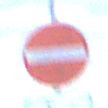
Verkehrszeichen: VerbotDerEinfahrt
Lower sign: EinspurigeFahrzeugeFrei2
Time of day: SunriseSunset
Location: Outdoor (Beach)
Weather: PartlyCloudy
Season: NotSpecified
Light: Natural